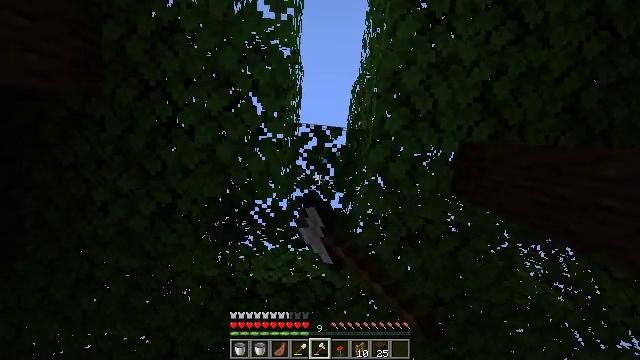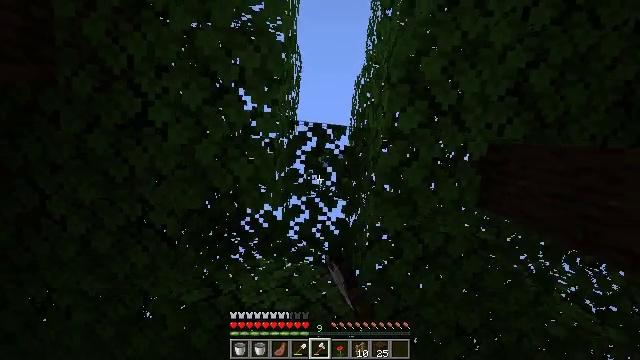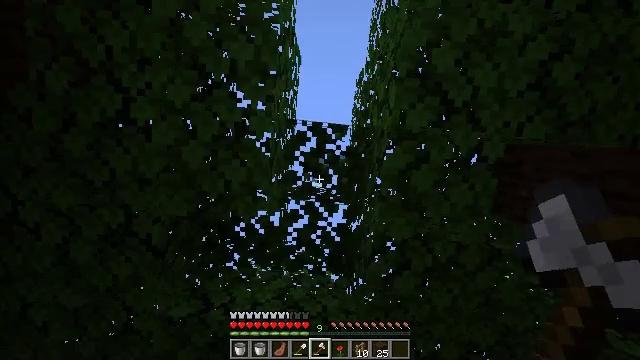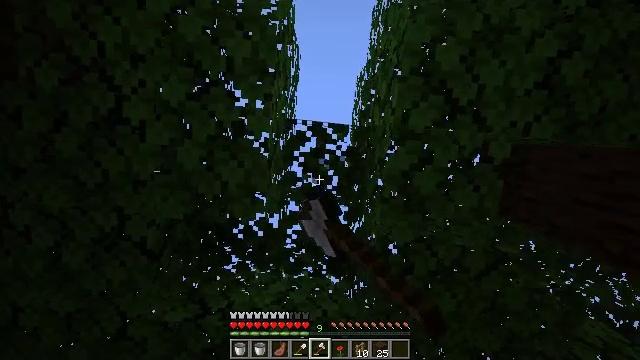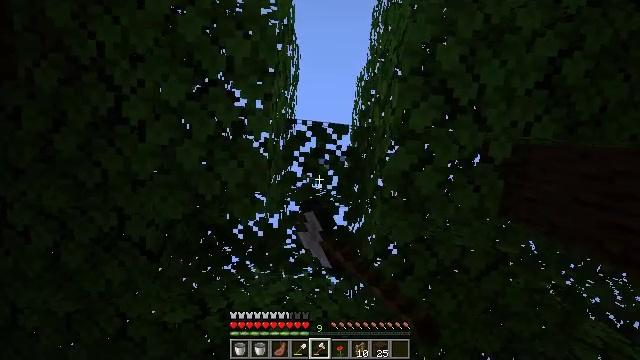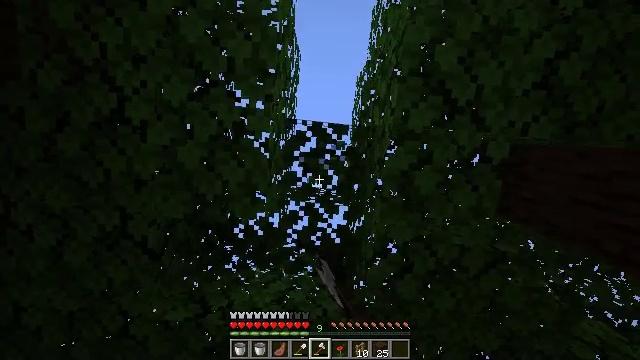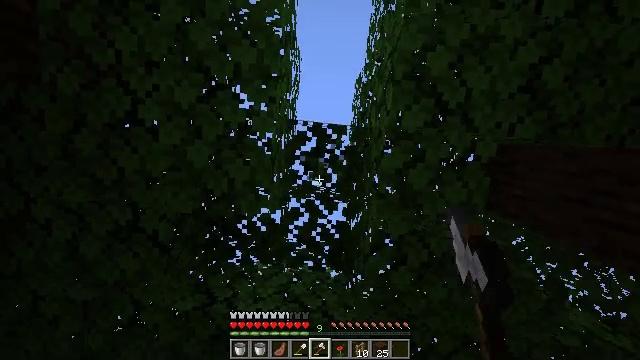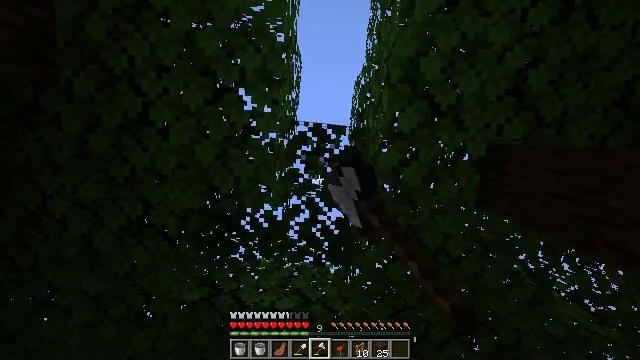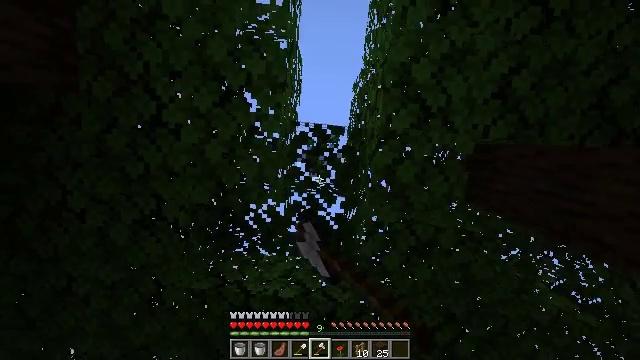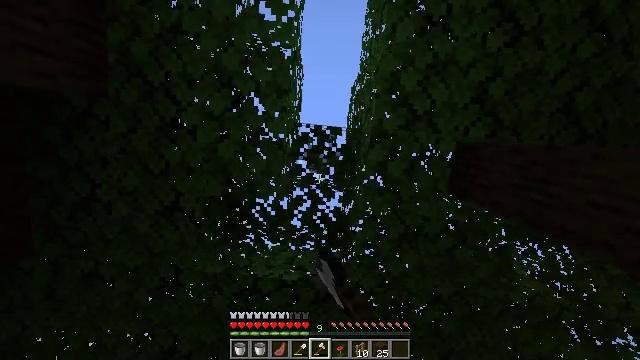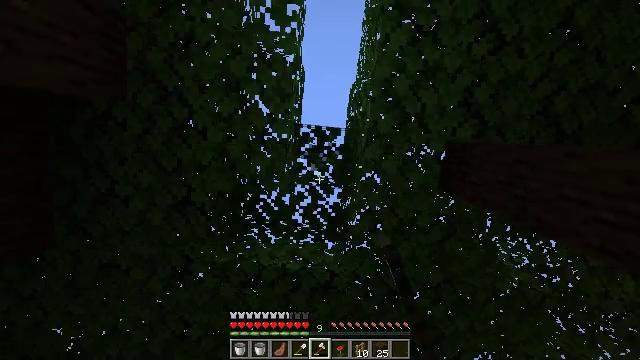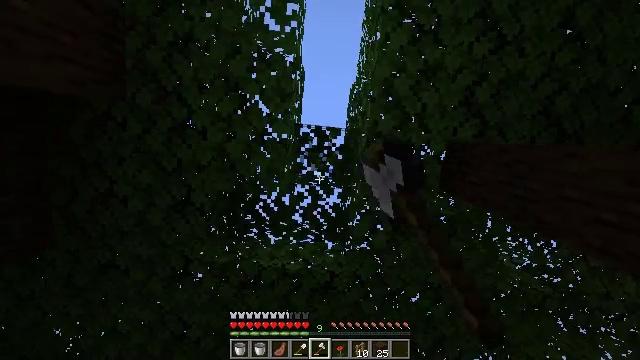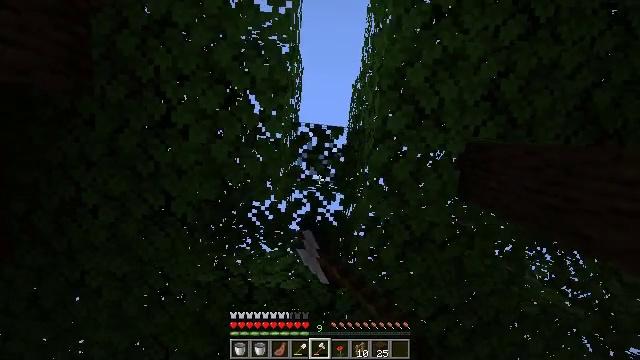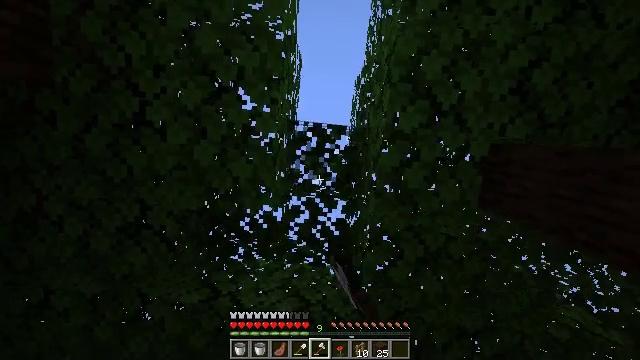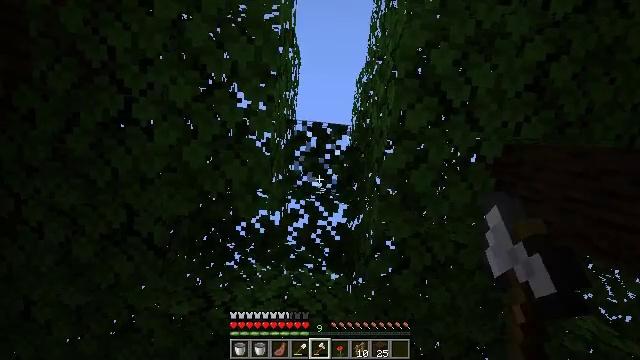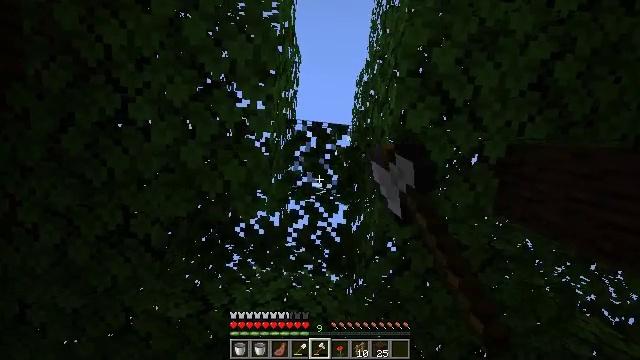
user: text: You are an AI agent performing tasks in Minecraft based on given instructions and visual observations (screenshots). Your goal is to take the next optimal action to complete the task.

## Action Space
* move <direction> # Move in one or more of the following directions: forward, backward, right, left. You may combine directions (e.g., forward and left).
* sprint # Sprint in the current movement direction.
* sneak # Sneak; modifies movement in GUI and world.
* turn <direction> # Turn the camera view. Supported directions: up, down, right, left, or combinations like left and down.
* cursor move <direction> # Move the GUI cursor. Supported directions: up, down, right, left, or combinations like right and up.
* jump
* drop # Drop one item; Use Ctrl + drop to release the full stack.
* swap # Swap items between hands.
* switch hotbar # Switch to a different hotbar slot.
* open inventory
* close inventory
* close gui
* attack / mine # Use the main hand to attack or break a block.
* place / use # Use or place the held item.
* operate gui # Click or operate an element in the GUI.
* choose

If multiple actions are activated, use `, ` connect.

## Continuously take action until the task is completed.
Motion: motion action
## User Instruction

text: Mine dark oak leaves from the tree.
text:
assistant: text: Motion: attack / mine, jump
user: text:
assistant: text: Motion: attack / mine, jump
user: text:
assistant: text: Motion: attack / mine, jump
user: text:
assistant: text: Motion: attack / mine, jump
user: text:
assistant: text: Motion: attack / mine, jump
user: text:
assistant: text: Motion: attack / mine, jump
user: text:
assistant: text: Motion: attack / mine, jump
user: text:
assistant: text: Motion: attack / mine, jump
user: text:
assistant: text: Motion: attack / mine, jump
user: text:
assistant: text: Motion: attack / mine, jump
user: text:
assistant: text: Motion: attack / mine, jump
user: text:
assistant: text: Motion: attack / mine, jump
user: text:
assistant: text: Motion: attack / mine, jump
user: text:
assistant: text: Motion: attack / mine, jump
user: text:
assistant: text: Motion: attack / mine, jump
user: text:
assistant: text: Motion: attack / mine, jump
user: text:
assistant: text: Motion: attack / mine, jump
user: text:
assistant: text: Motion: attack / mine, jump
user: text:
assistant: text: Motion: attack / mine, jump
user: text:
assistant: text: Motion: attack / mine, jump
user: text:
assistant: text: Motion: attack / mine, jump
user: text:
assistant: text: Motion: attack / mine, jump
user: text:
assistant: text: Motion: attack / mine, jump
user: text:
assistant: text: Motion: turn down, attack / mine, jump
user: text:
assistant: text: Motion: turn down, attack / mine, jump
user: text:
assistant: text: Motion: turn down, attack / mine, jump
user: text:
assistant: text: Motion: turn down, attack / mine, jump
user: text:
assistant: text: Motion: attack / mine, jump
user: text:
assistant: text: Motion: attack / mine, jump
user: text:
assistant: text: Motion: attack / mine, jump